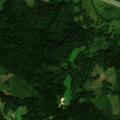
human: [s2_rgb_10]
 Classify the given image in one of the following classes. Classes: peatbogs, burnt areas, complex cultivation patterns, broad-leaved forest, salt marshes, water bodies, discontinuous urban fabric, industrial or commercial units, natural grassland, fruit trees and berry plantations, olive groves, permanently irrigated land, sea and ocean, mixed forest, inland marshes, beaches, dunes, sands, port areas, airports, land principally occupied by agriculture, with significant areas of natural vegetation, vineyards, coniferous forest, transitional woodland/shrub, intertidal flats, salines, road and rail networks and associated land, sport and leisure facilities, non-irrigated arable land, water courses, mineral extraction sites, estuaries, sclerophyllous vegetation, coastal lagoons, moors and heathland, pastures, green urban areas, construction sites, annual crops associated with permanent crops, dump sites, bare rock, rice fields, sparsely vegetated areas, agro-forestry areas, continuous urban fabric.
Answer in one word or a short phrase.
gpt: coniferous forest, mixed forest, transitional woodland/shrub